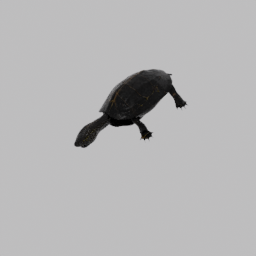
Label: animals